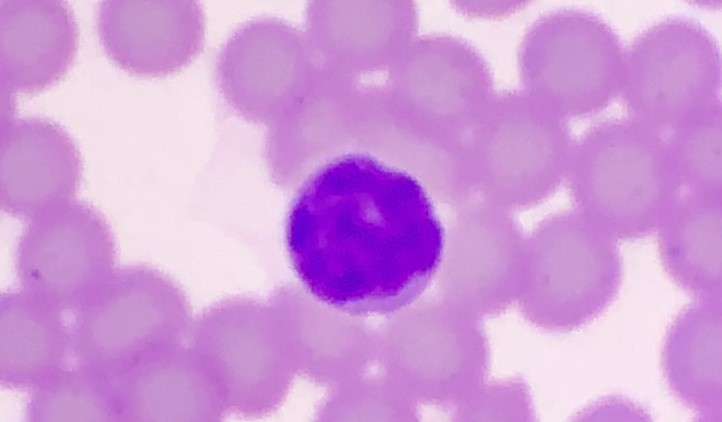
White blood cell type: Lymphocyte